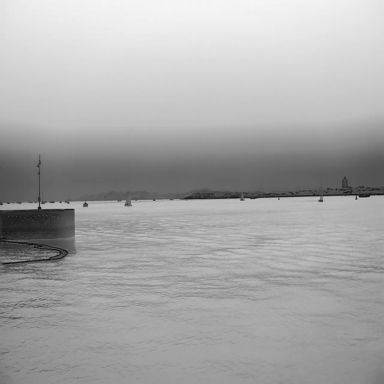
There is a container_ship in the infrared image.